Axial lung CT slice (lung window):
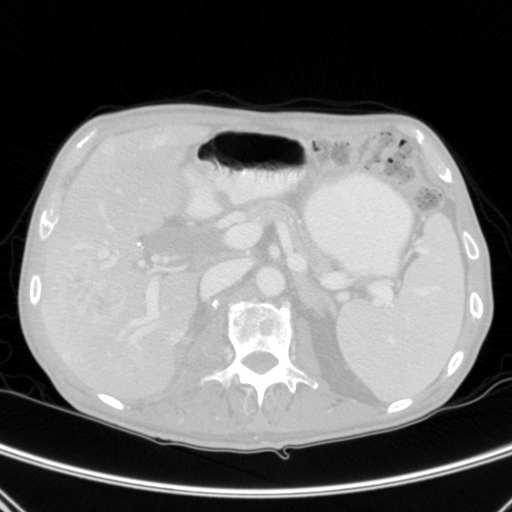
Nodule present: no